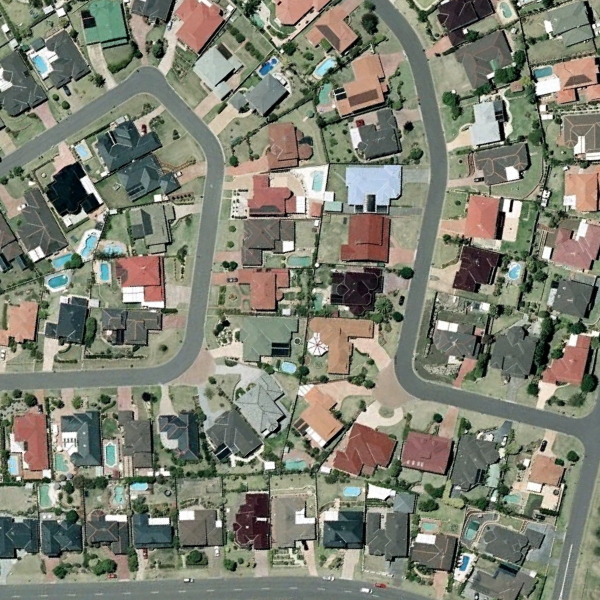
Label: DenseResidential